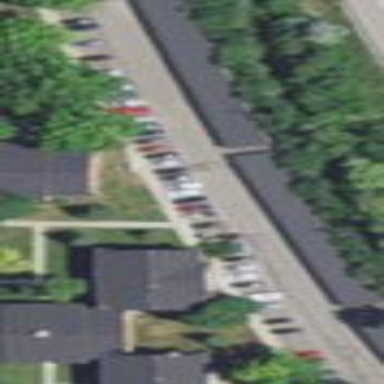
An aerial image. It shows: Parking lane area.